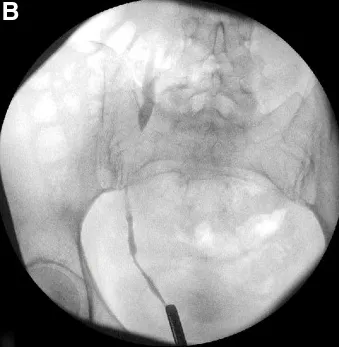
Retrograde pyelogram showing a filling defect and extent of ureteral tumor involvement.
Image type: radiology (x_ray)